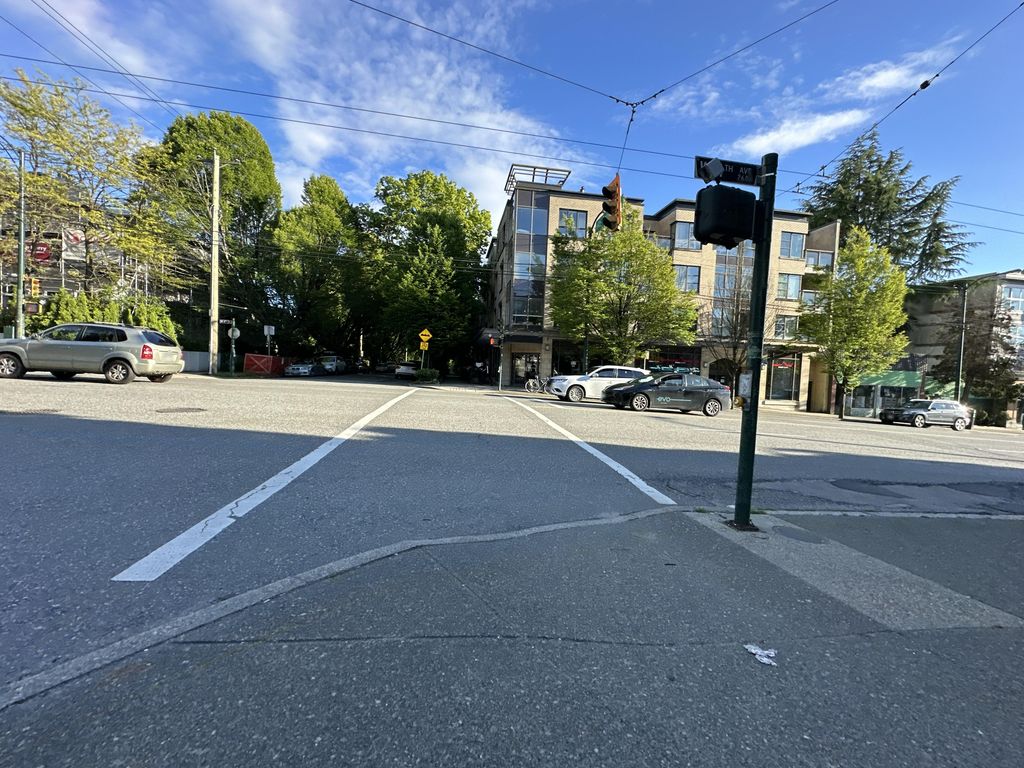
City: vancouver